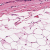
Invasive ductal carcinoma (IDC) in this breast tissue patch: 0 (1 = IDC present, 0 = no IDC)